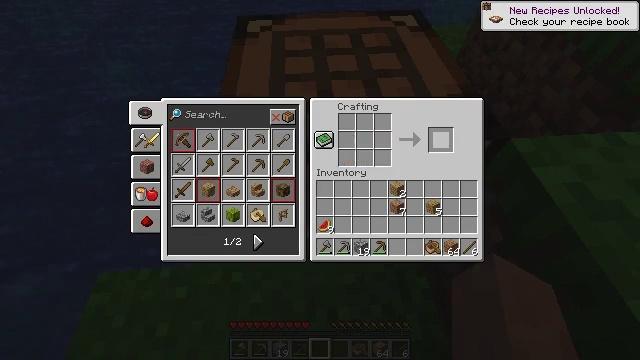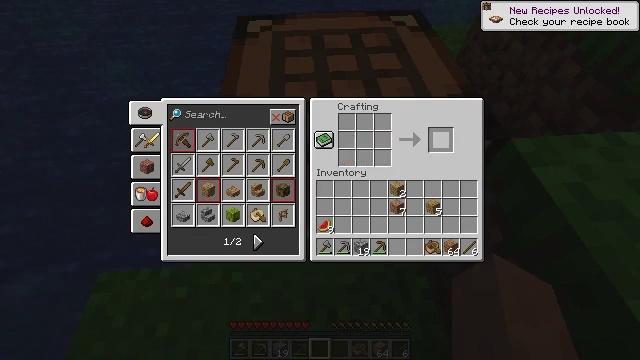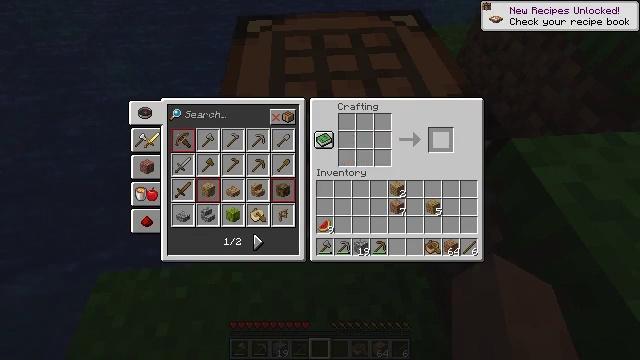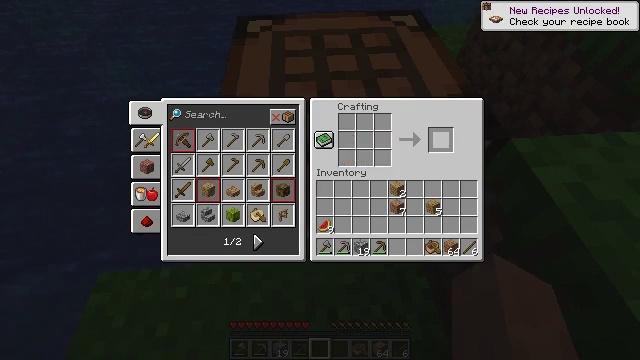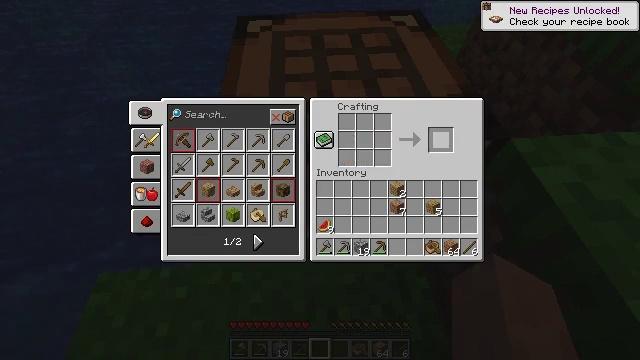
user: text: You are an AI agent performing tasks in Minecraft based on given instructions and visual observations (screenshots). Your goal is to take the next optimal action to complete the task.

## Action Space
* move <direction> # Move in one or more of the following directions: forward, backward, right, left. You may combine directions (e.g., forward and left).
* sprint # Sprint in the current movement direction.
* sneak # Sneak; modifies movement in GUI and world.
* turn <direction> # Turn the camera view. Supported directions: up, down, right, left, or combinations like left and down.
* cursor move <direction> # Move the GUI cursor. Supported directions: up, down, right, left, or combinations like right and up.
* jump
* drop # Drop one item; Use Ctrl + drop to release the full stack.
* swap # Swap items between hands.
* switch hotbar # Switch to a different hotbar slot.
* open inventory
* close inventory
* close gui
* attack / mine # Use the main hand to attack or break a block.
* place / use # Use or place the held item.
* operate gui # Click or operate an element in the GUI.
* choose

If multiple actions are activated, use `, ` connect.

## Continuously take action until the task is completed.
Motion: motion action
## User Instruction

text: Craft a jungle boat.
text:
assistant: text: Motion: sneak, operate gui
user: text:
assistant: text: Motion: sneak
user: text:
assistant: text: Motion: sneak
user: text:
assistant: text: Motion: sneak
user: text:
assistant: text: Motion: no_op